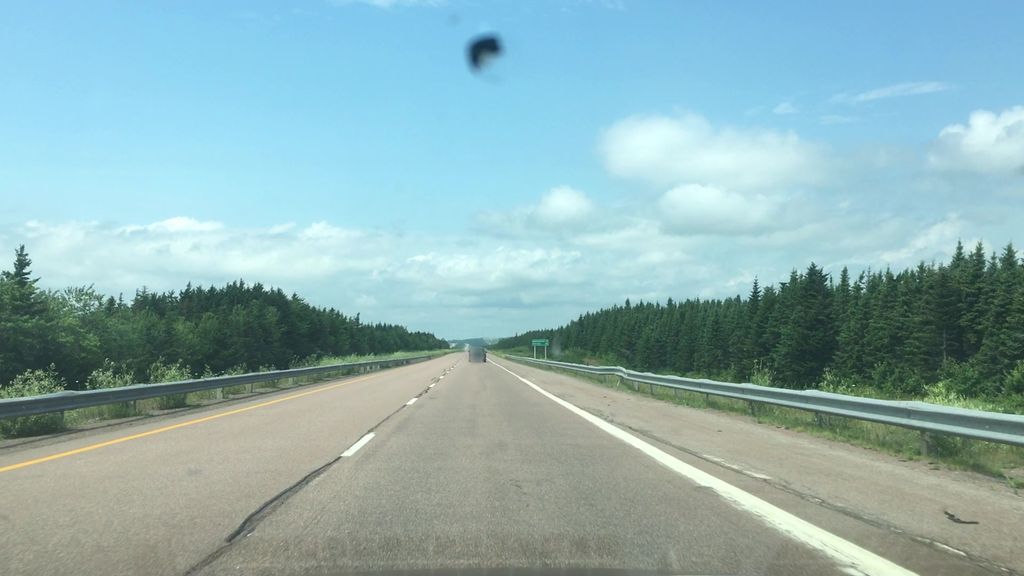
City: charlottetown